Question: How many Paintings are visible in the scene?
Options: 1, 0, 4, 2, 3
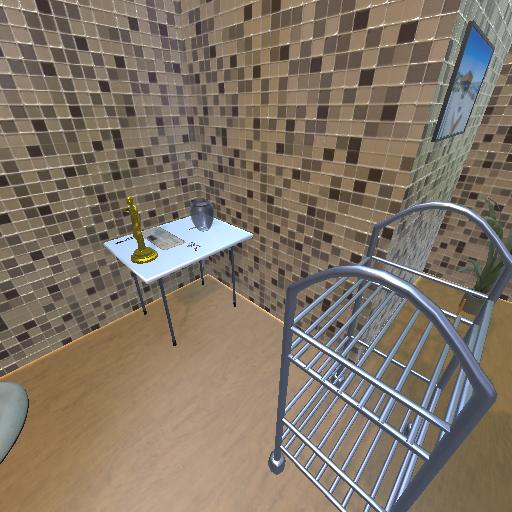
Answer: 1